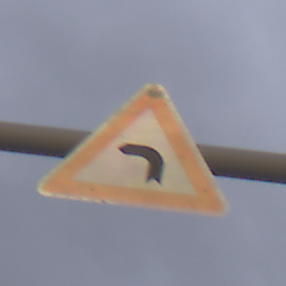
Verkehrszeichen: KurveLinks
Umgebung: Outdoor, Urban
Tageszeit: MorningAfternoon
Wetter: Overcast
Licht: Natural
Jahreszeit: NotSpecified
Kontrast: LowContrast